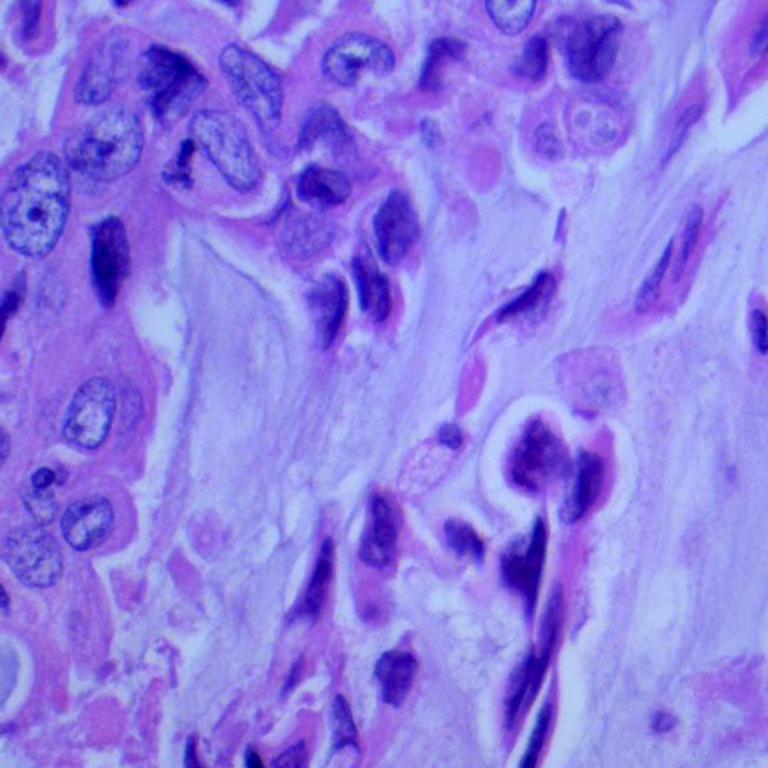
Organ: lung
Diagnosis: adenocarcinomas